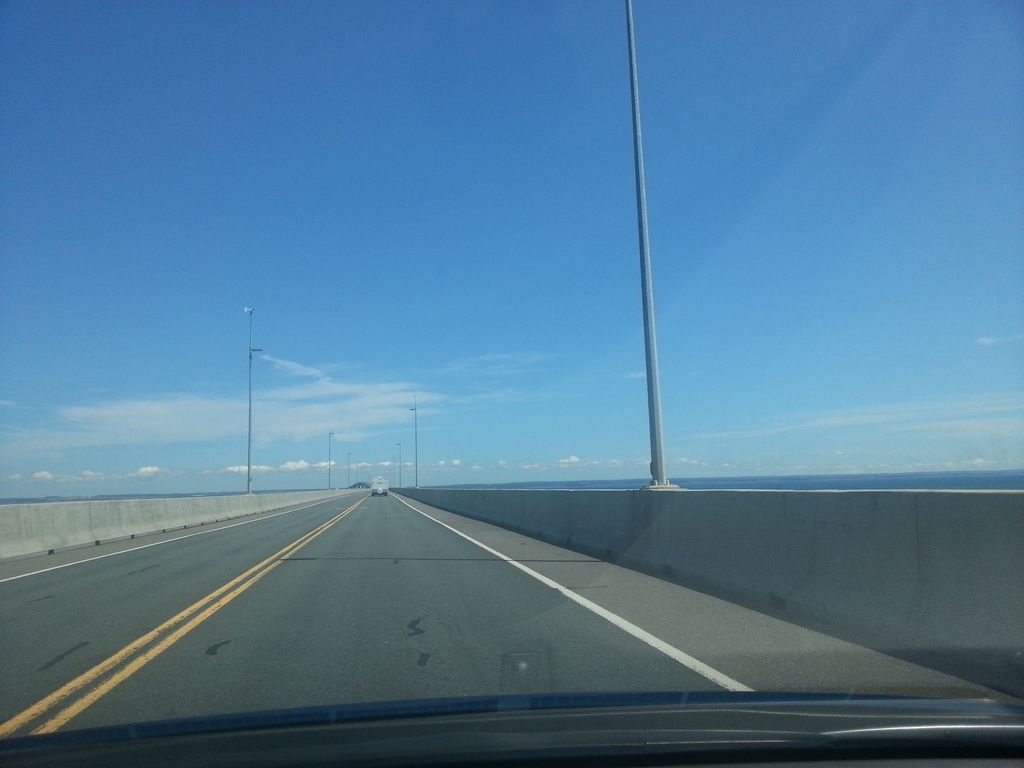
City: charlottetown